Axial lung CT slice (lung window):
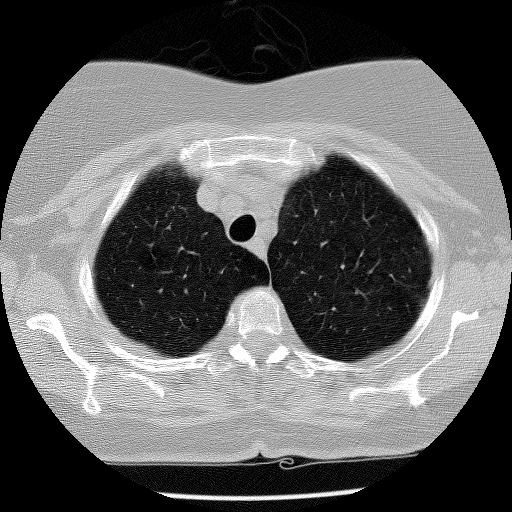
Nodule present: no